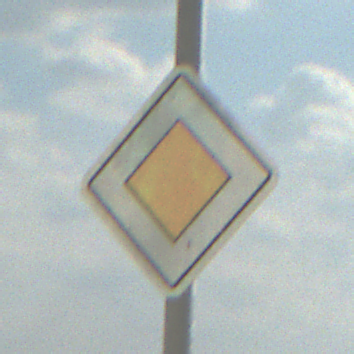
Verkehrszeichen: Vorfahrtsstrasse
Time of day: MorningAfternoon
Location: Outdoor (Beach)
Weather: PartlyCloudy
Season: NotSpecified
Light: Natural